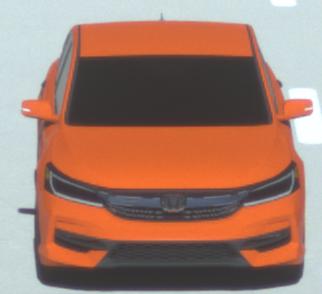
Make: Honda
Model: Accord Hybrid
Detailed model: 9. Generation
Model produced from: 2015
Model produced until: 2019
Doors: 4
Color: orange
Road condition: dry road
Daytime: morning or afternoon
Contrast: high contrast